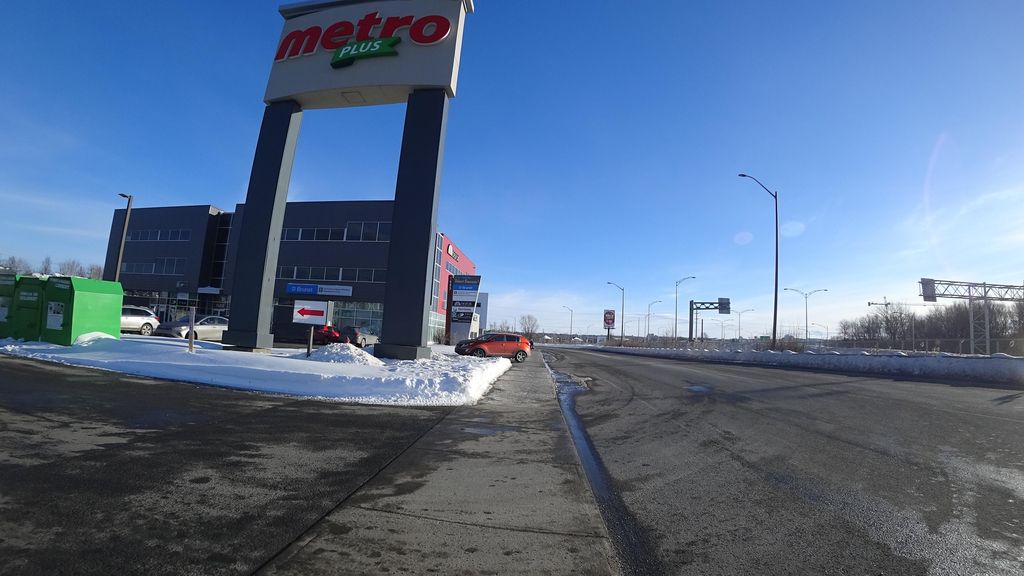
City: quebec_city